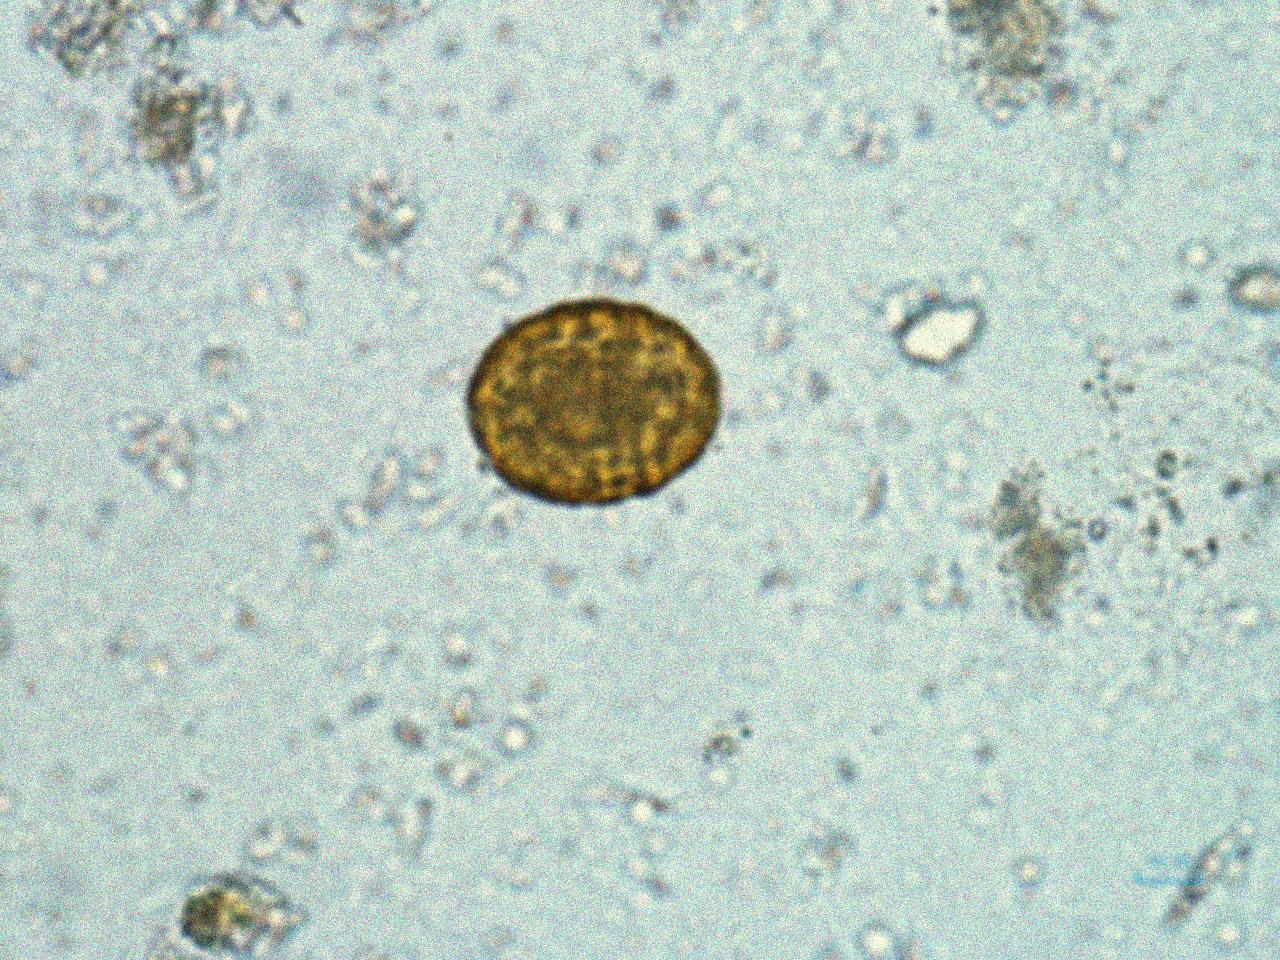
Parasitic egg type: Ascaris lumbricoides